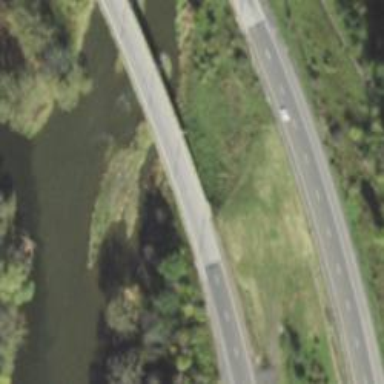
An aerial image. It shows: Bridge over motorway.